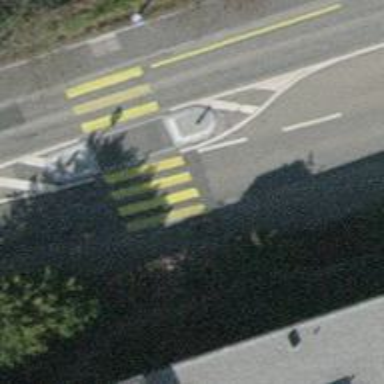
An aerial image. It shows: Marked road crossing with pedestrian island.